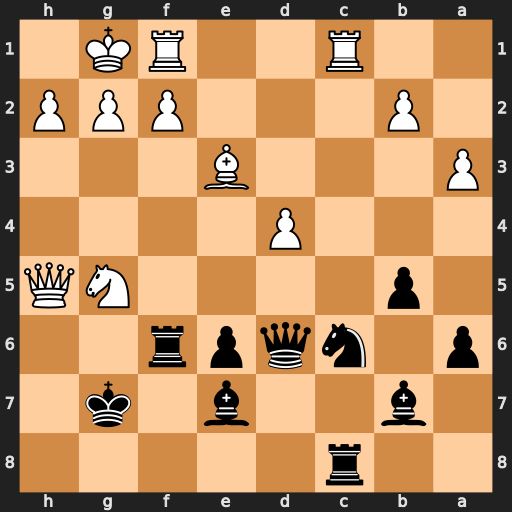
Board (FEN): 2r5/1b2b1k1/p1nqpr2/1p4NQ/3P4/P3B3/1P3PPP/2R2RK1
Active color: b
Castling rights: -
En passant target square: -
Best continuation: Rh8 Qxh8+ Kxh8